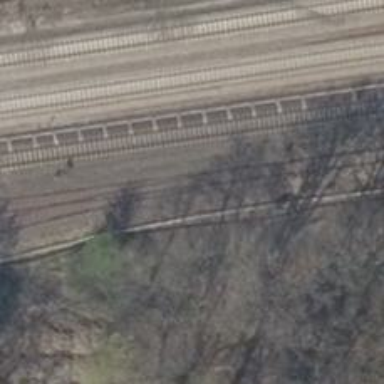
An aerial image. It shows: Railway switch with the turnout side on the left.